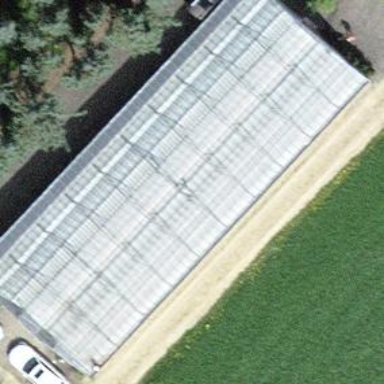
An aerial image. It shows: Greenhouse.